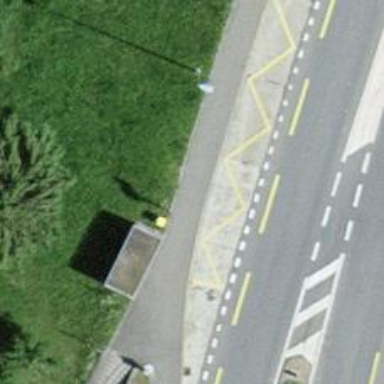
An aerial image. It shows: Platform with shelter made of asphalt. This platform is used for public transport.